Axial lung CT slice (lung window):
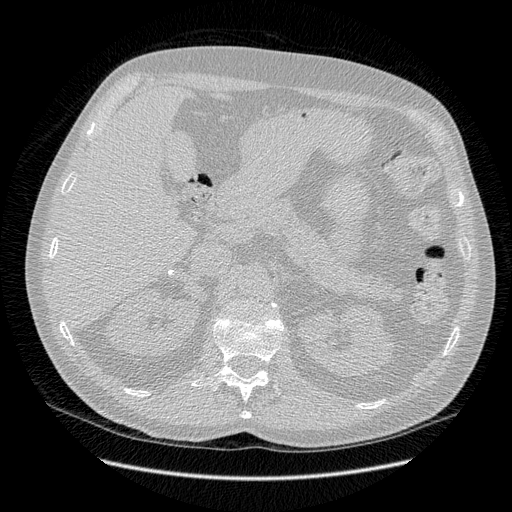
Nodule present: no